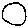
Label: circle